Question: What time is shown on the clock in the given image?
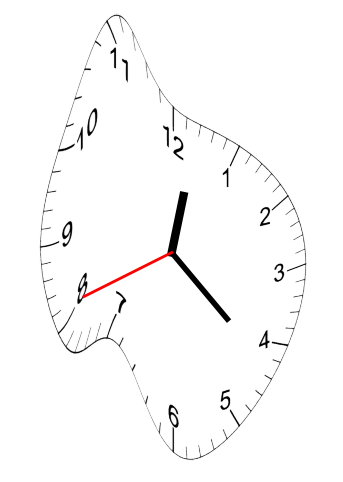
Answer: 12:21:41